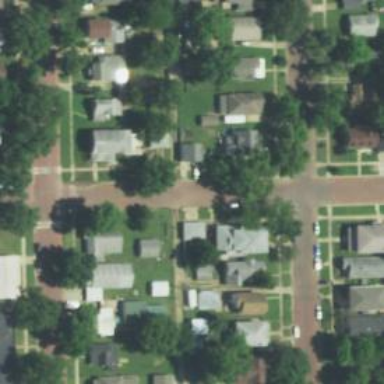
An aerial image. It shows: Alley classified as service road.